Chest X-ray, PA view. Patient: 72 years old, sex F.
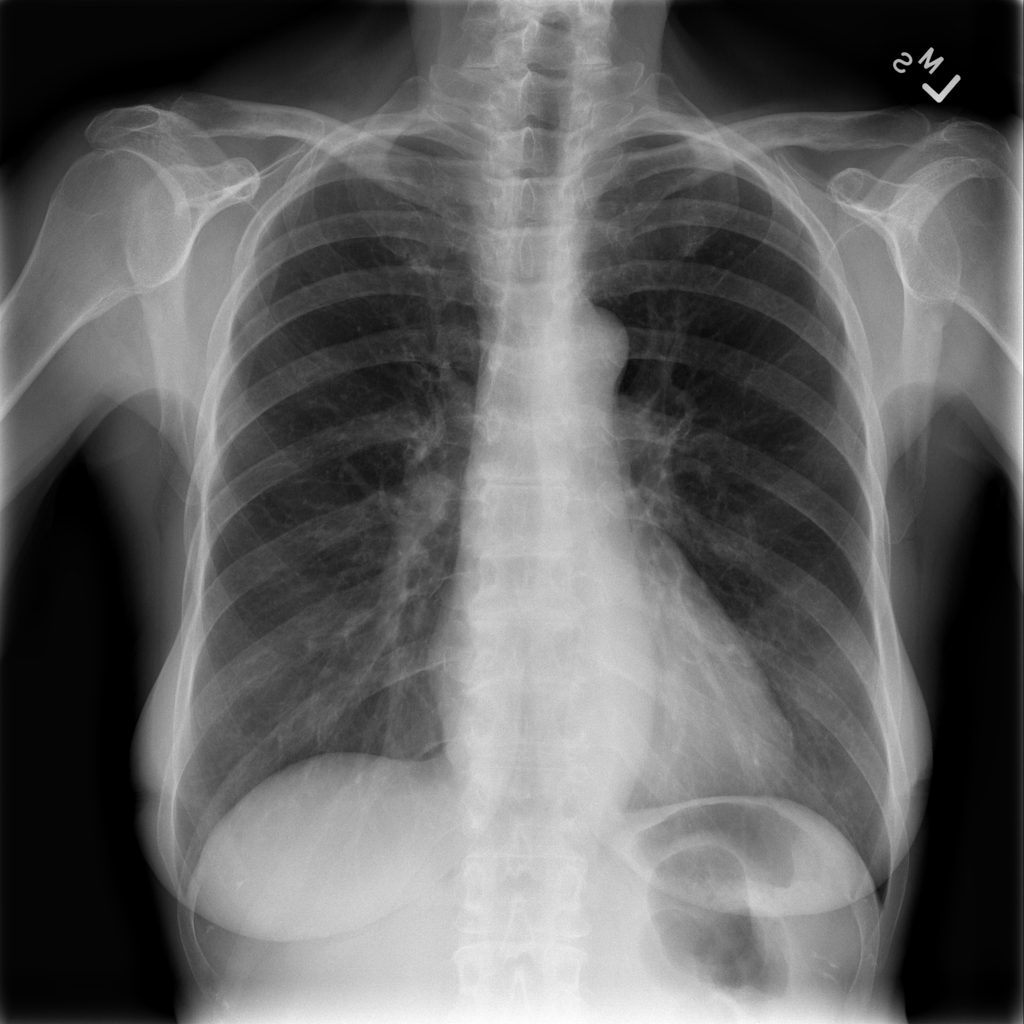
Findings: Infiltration